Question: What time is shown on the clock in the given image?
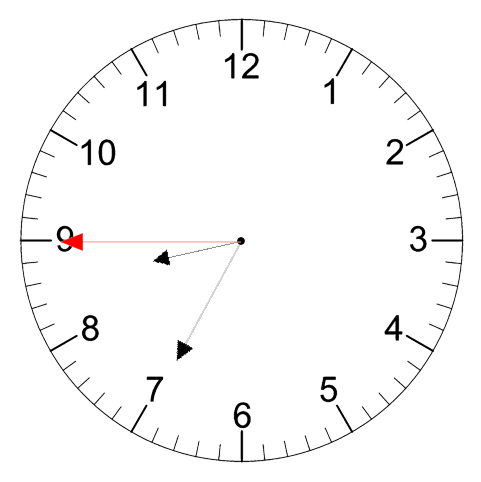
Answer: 08:34:45